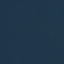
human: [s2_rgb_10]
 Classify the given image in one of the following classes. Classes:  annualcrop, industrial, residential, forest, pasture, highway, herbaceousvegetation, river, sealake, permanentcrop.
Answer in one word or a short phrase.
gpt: SeaLake